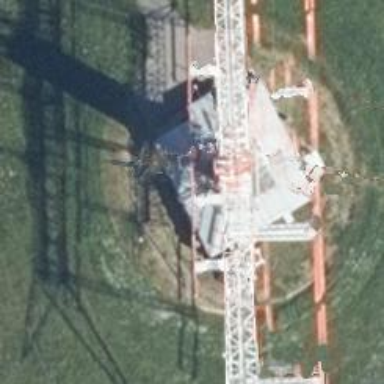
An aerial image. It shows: Communication tower.